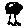
Label: tree